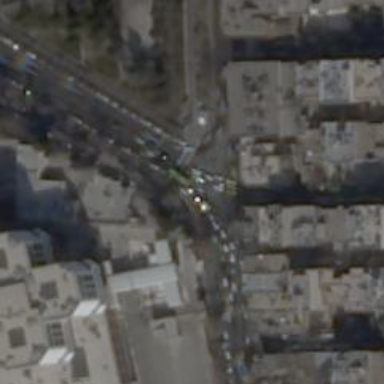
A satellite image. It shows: Crossing on the road.